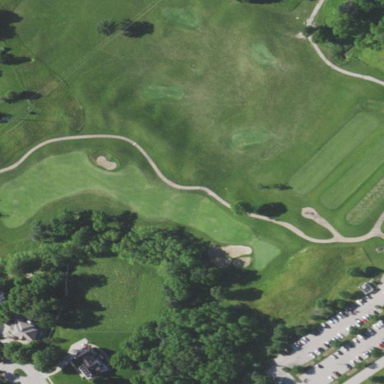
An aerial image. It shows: Grassy area designated as golf fairway.